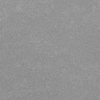
Atmospheric dust classification: dusty